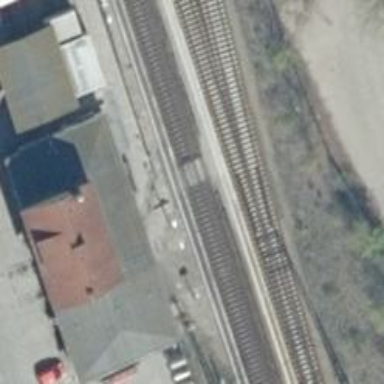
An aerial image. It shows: Railway station that also serves as public transport station.